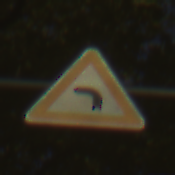
Verkehrszeichen: KurveLinks
Umgebung: Outdoor, Nature
Tageszeit: SunriseSunset
Wetter: PartlyCloudy
Licht: Natural
Jahreszeit: NotSpecified
Kontrast: HighContrast